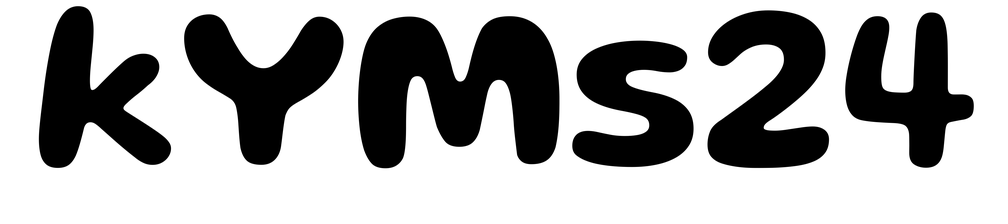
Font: Gluten_SemiBold